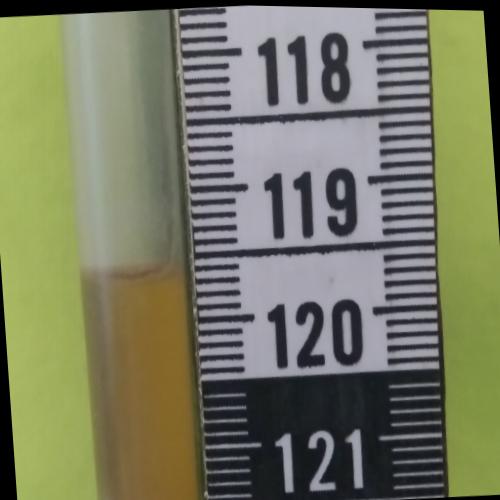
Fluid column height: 119.6 cm